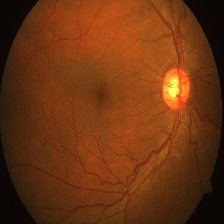
Diabetic retinopathy grade: Severe